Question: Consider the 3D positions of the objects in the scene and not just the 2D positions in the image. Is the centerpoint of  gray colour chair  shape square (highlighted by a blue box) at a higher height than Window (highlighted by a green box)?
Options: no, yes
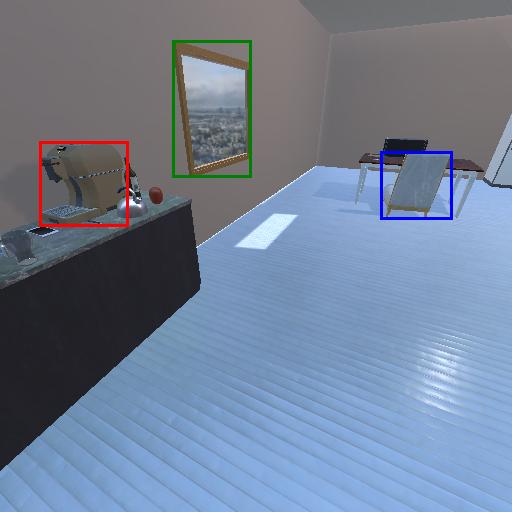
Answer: no